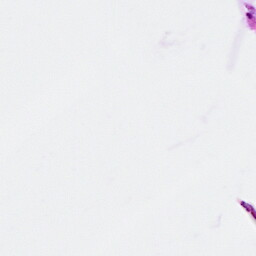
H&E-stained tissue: Breast